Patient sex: F
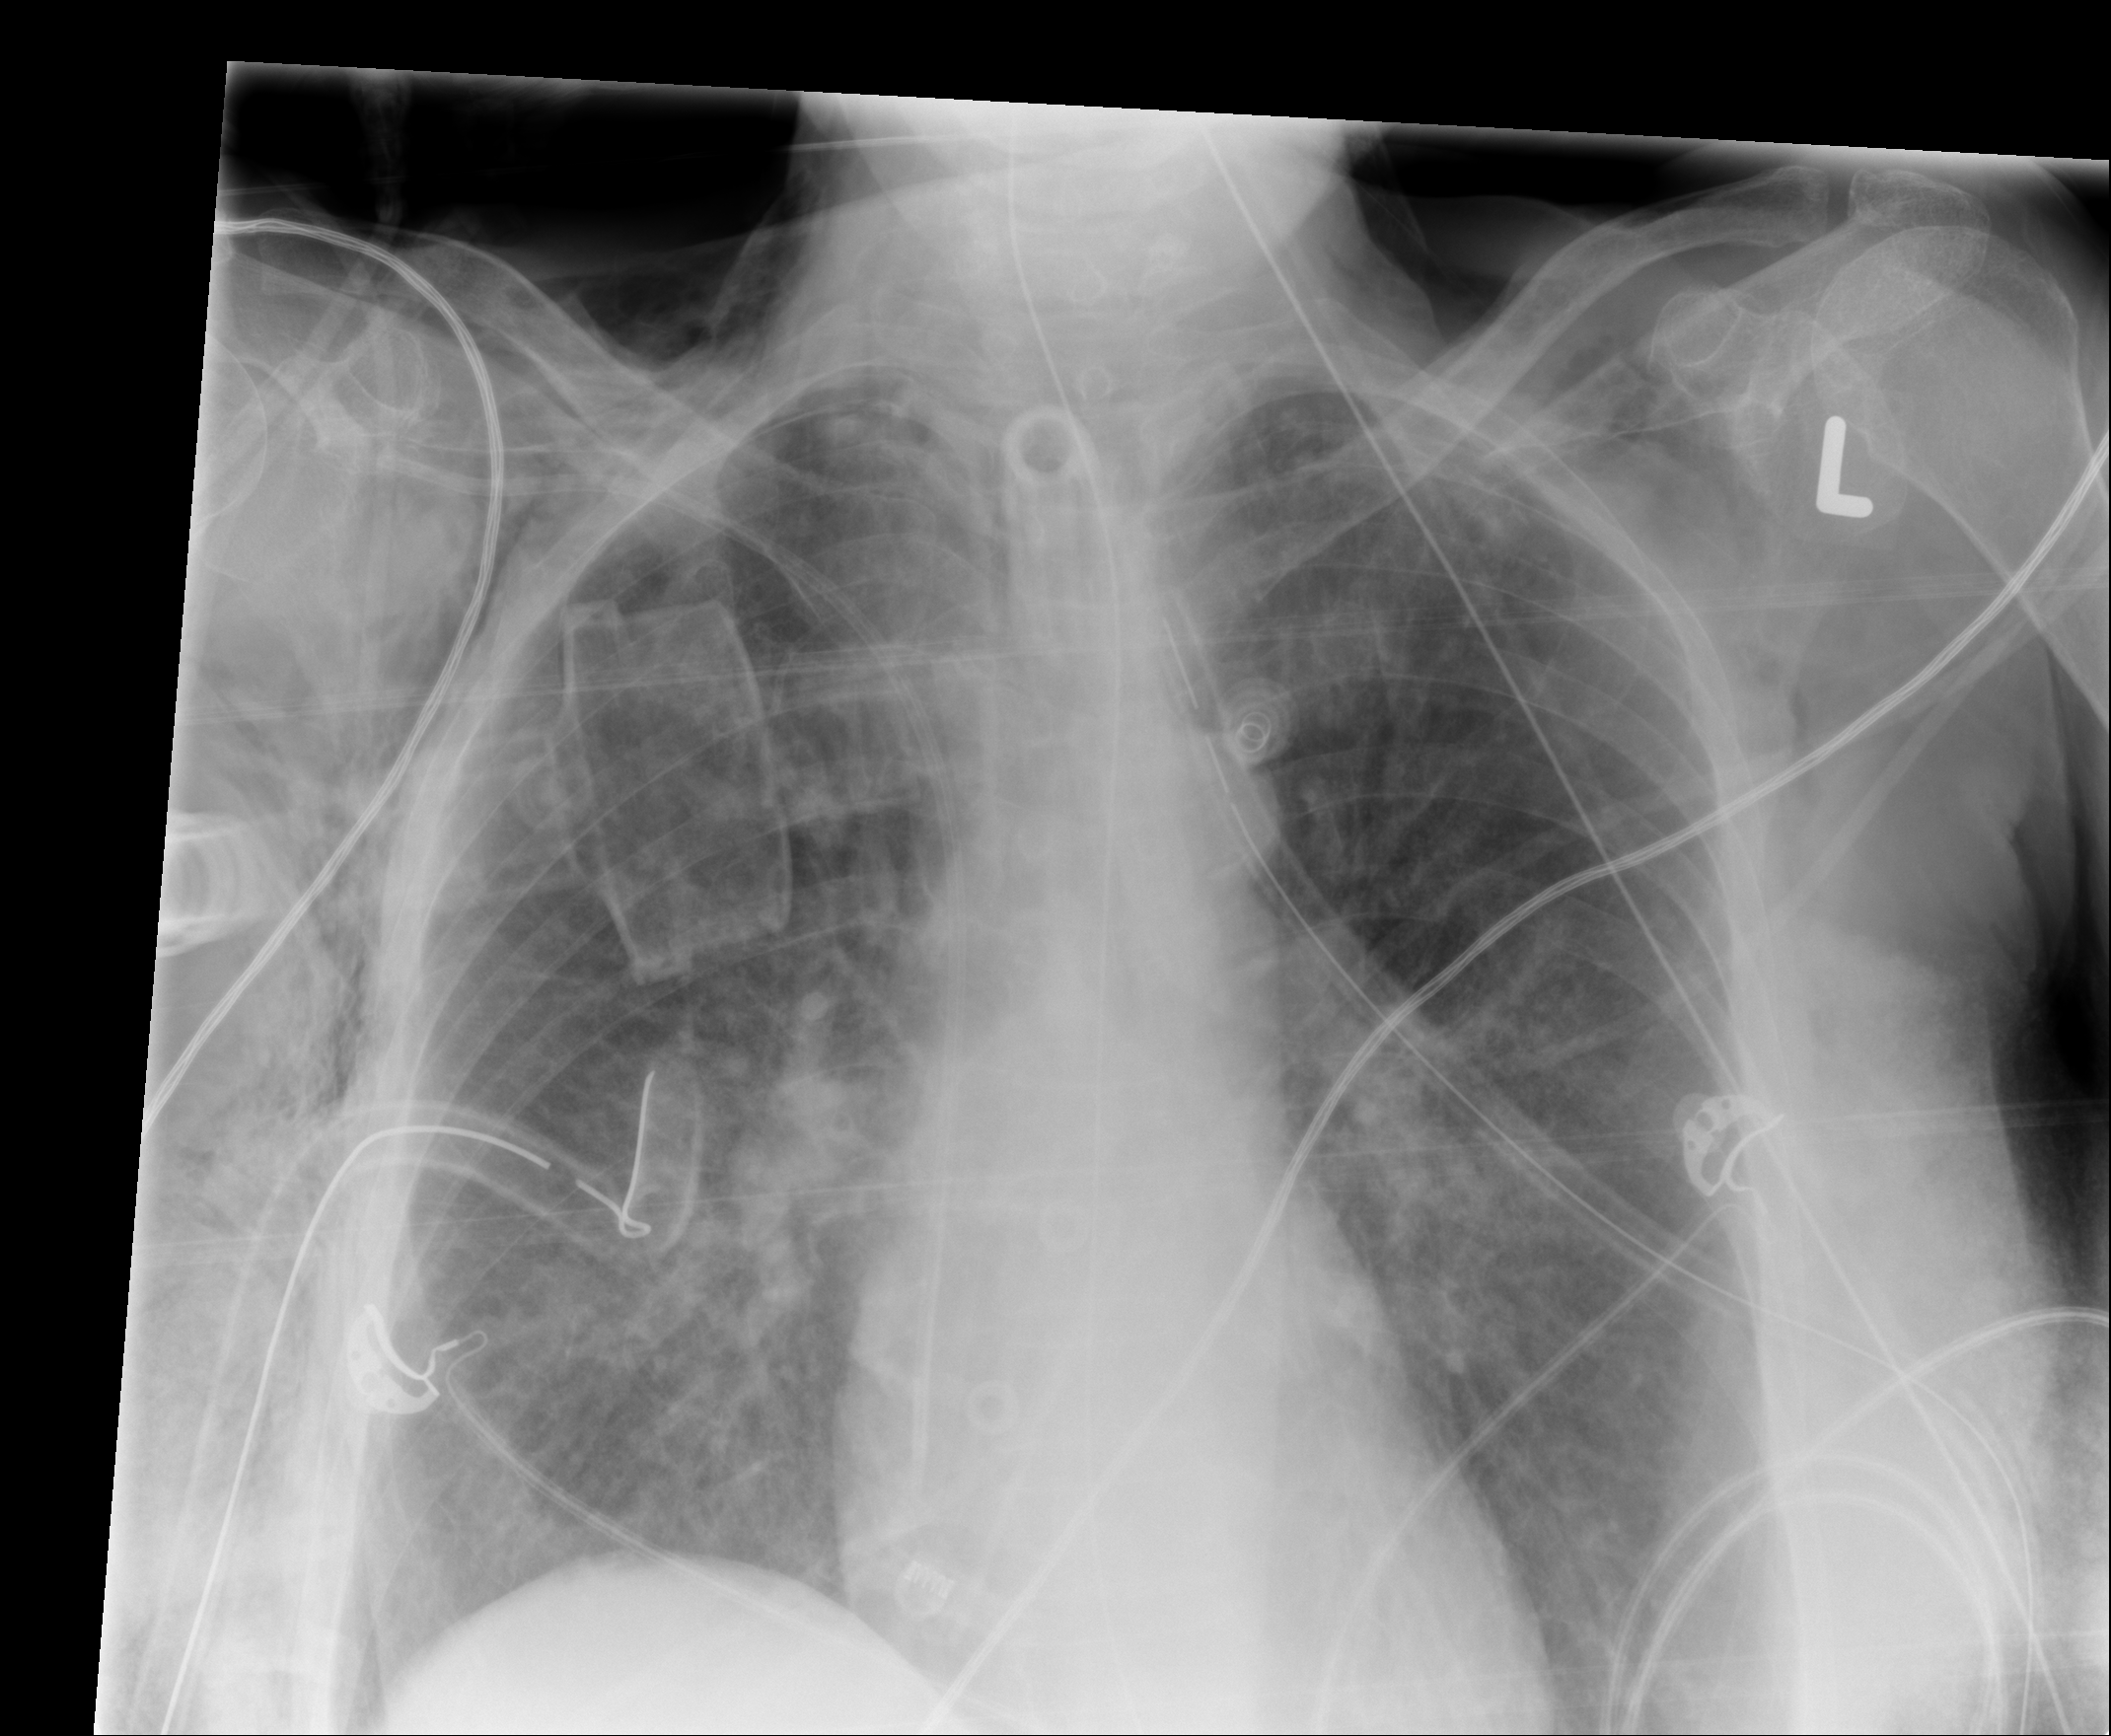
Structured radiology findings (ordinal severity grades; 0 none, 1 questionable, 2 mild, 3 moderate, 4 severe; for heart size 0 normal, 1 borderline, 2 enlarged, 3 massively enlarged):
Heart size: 0
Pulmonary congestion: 2
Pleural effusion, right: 0
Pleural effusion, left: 0
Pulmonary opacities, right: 2
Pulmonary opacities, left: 2
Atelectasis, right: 1
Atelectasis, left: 1